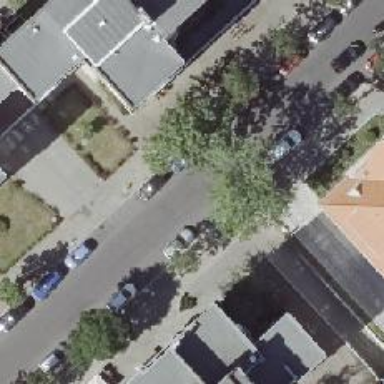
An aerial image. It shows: Residential road with asphalt surface. The road has sidewalks on both sides and parallel parking lanes on both sides.